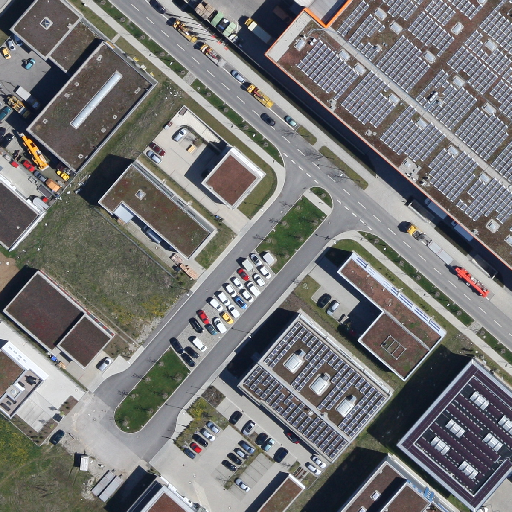
Referring expression: long truck in the parking area